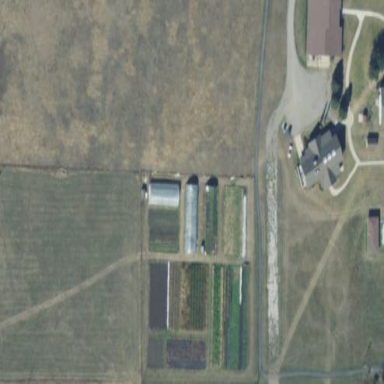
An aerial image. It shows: Community garden providing leisure land.